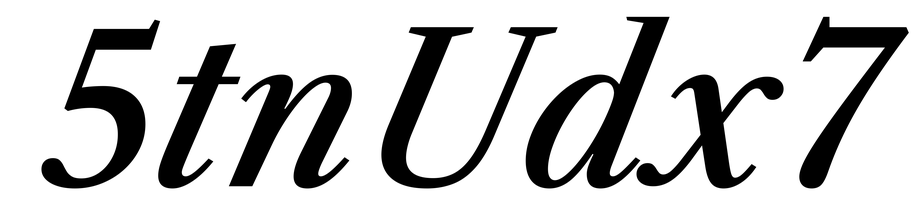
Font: LibreCaslonText-Italic_Medium_Italic